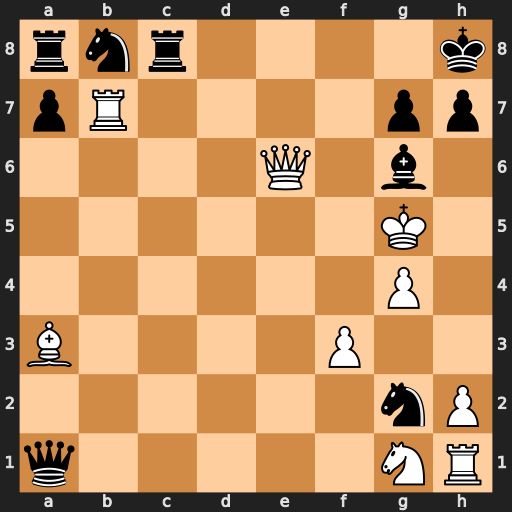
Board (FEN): rnr4k/pR4pp/4Q1b1/6K1/6P1/B4P2/6nP/q5NR
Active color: w
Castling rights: -
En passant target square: -
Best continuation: Qxc8+ Be8 Qxe8#